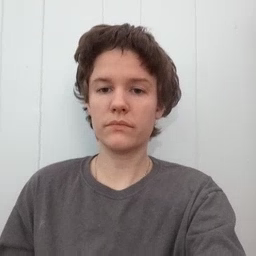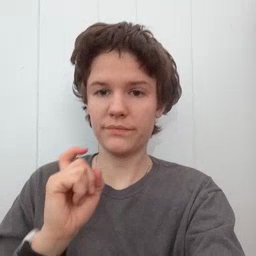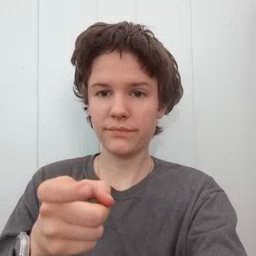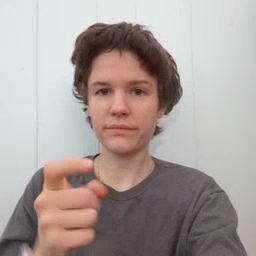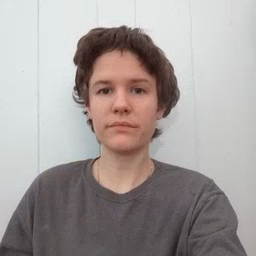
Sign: give